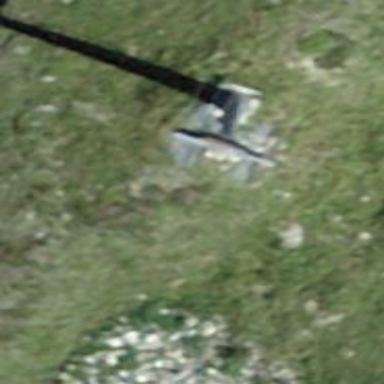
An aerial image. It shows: Pylon for aerialway.